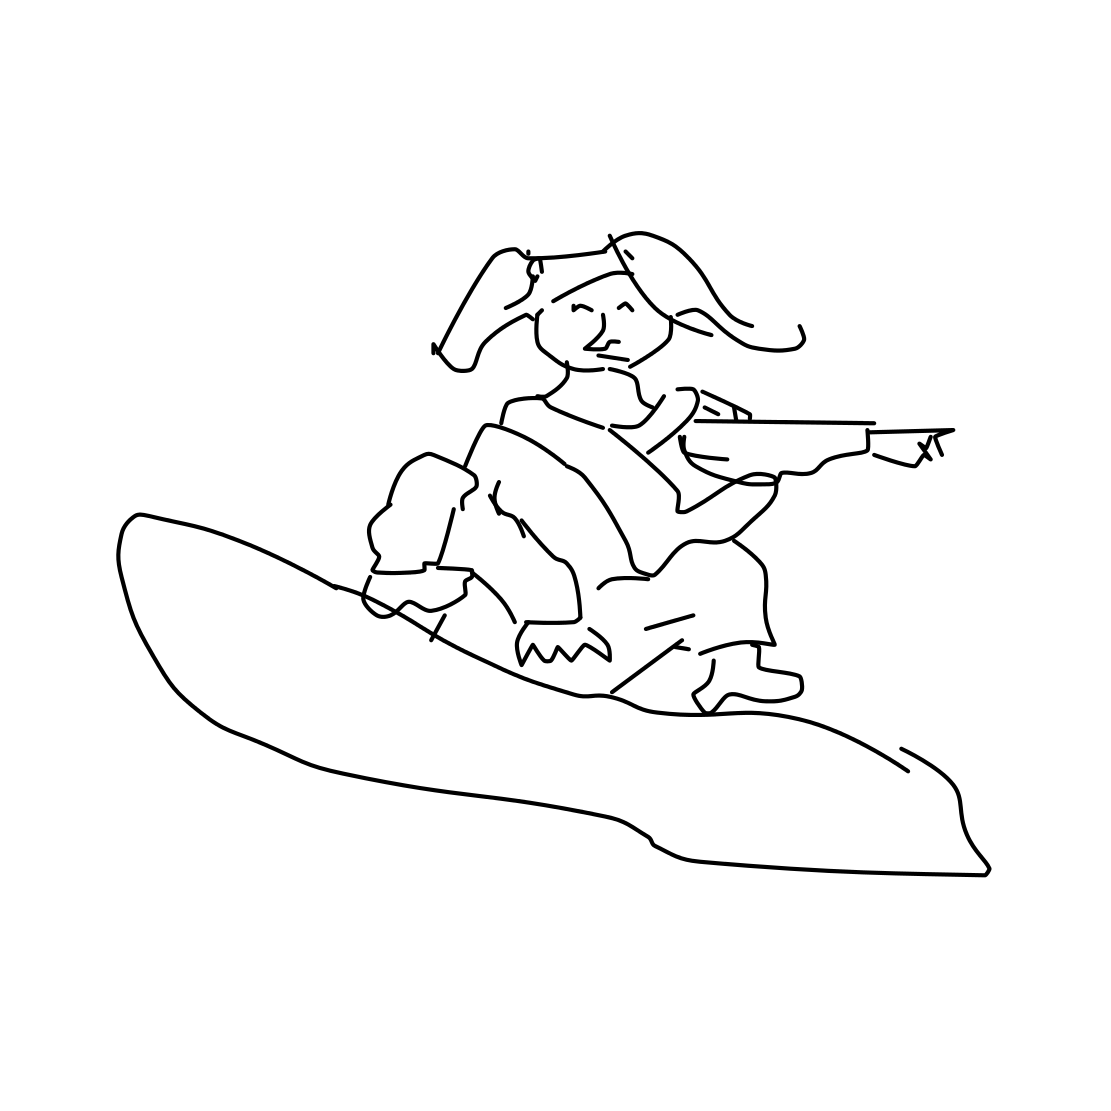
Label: snowboard